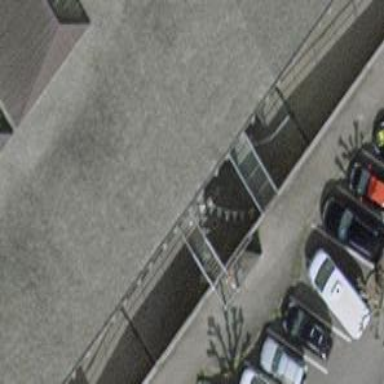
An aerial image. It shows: Parking entrance.